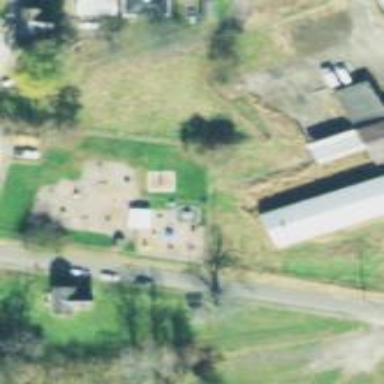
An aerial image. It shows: Playground area for leisure activities on the land.